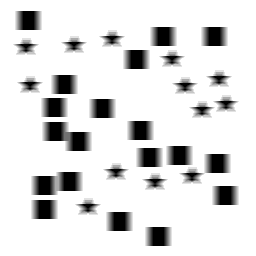
Squares: 19
Triangles: 0
Stars: 13
Total shapes: 32